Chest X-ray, PA view. Patient: 39 years old, sex F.
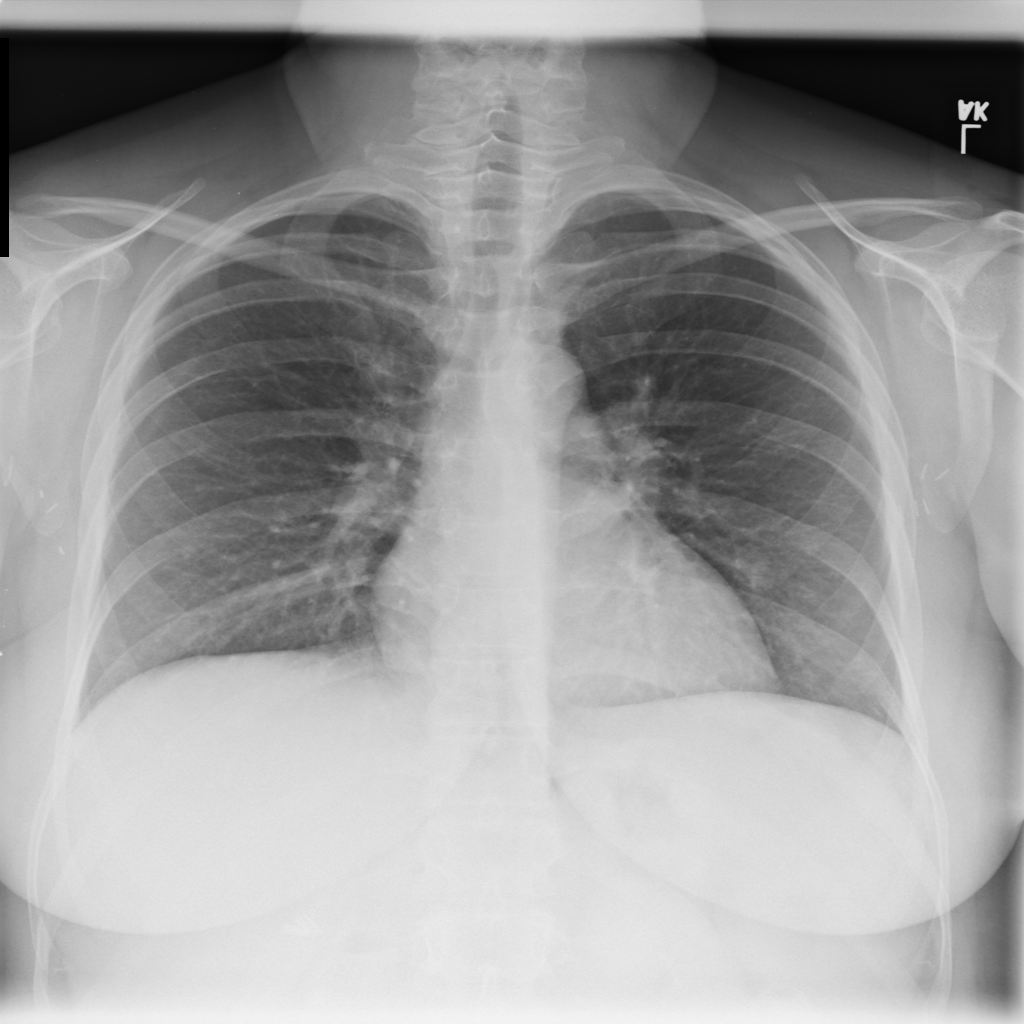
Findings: Nodule